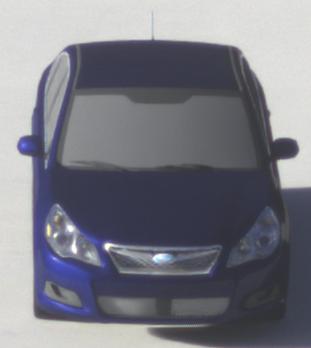
Make: Subaru
Model: Legacy 2.0R
Detailed model: Legacy (IV) Limousine
Model produced from: 2007/09
Model produced until: 2008/10
Doors: 4
Color: blue
Road condition: dry road
Daytime: morning or afternoon
Contrast: medium contrast